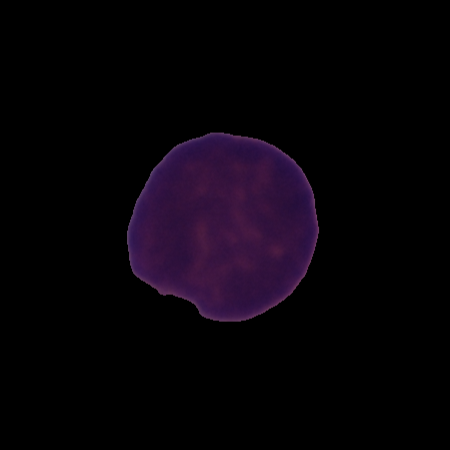
Label: cancer